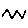
Label: zigzag